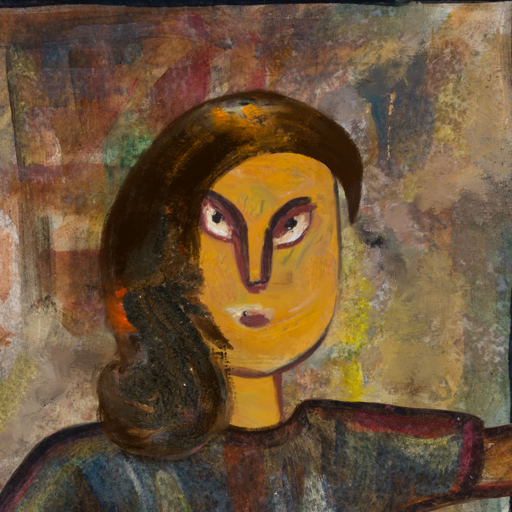
Background: Mosgoul, Head And Neck Front: After_Raid, Face Front: After_Raid, Bust: Mosgoul, Hair Front: Gypsy_Queen, Head Accessory: Blank, Second Necklace: Blank, Necklace: Blank, Baby: Blank